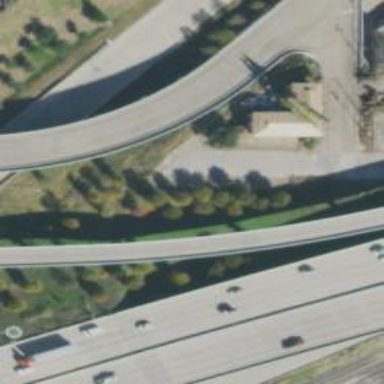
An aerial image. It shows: Bridge over motorway_link.